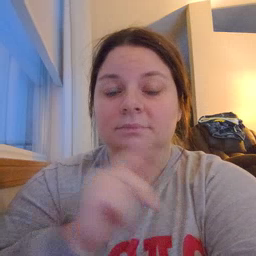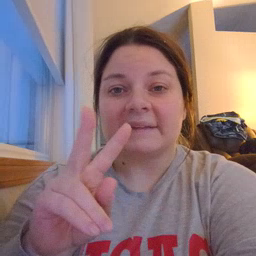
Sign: TV